Question: I'm building an adaptive design using CSS and I'm wondering how I can keep things nicely aligned. Two examples so far: my page: <URL> now, I would like to keep the 'check-rates_btn' aligned with the 'titleimg' as the browser window resizes but due to the image being set a 'width' of '95%', I can't really keep things aligned. I'd also like to keep the 'logo' nicely aligned with the image i.e. where it hangs over 'titleimg', I want to keep the room that it hangs over = to the distance on the right side to the border of the 'titleimg'. I tried to depict what I mean here: The distances depicted with red lines should stay equal. How do I do this?
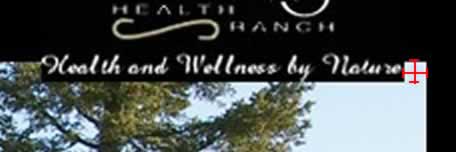
Answer: You will need to adjust the styles for 'check-rates_btn' and 'titleimg' accordingly using <URL>.
Unfortunately, you are using Drupal and have too many cached CSS files for me to look through, but the ones I did look at ('layout.css' and 'system.theme.css') only had a few specific media queries that were not altering these classes.
Hope this helps.